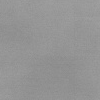
Atmospheric dust classification: dusty